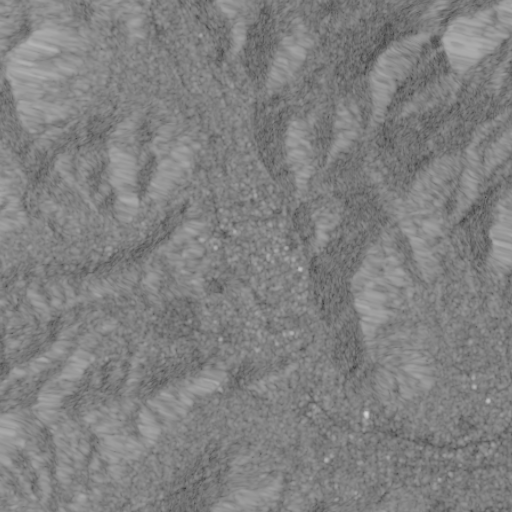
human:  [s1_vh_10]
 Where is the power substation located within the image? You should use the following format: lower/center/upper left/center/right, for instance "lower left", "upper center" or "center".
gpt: The power substation is located in the lower right of the image.
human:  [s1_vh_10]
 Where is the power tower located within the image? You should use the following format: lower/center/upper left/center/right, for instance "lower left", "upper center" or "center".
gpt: The power tower is located in the lower right of the image.
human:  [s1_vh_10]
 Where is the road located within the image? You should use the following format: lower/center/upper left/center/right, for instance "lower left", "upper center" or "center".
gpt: There is no road in the image.

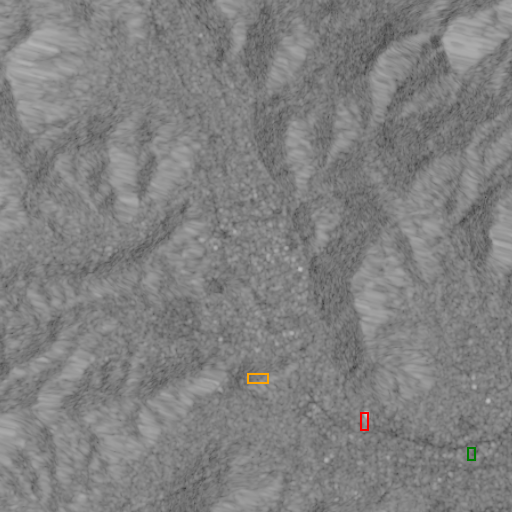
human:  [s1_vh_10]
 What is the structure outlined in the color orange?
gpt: The structure outlined in orange is a park.
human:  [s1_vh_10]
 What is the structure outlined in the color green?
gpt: The structure outlined in green is a power substation.
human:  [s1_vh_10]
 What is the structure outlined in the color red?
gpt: The structure outlined in red is a building.
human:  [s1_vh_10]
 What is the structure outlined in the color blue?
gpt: There is no blue outline.